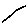
Label: line